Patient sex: M
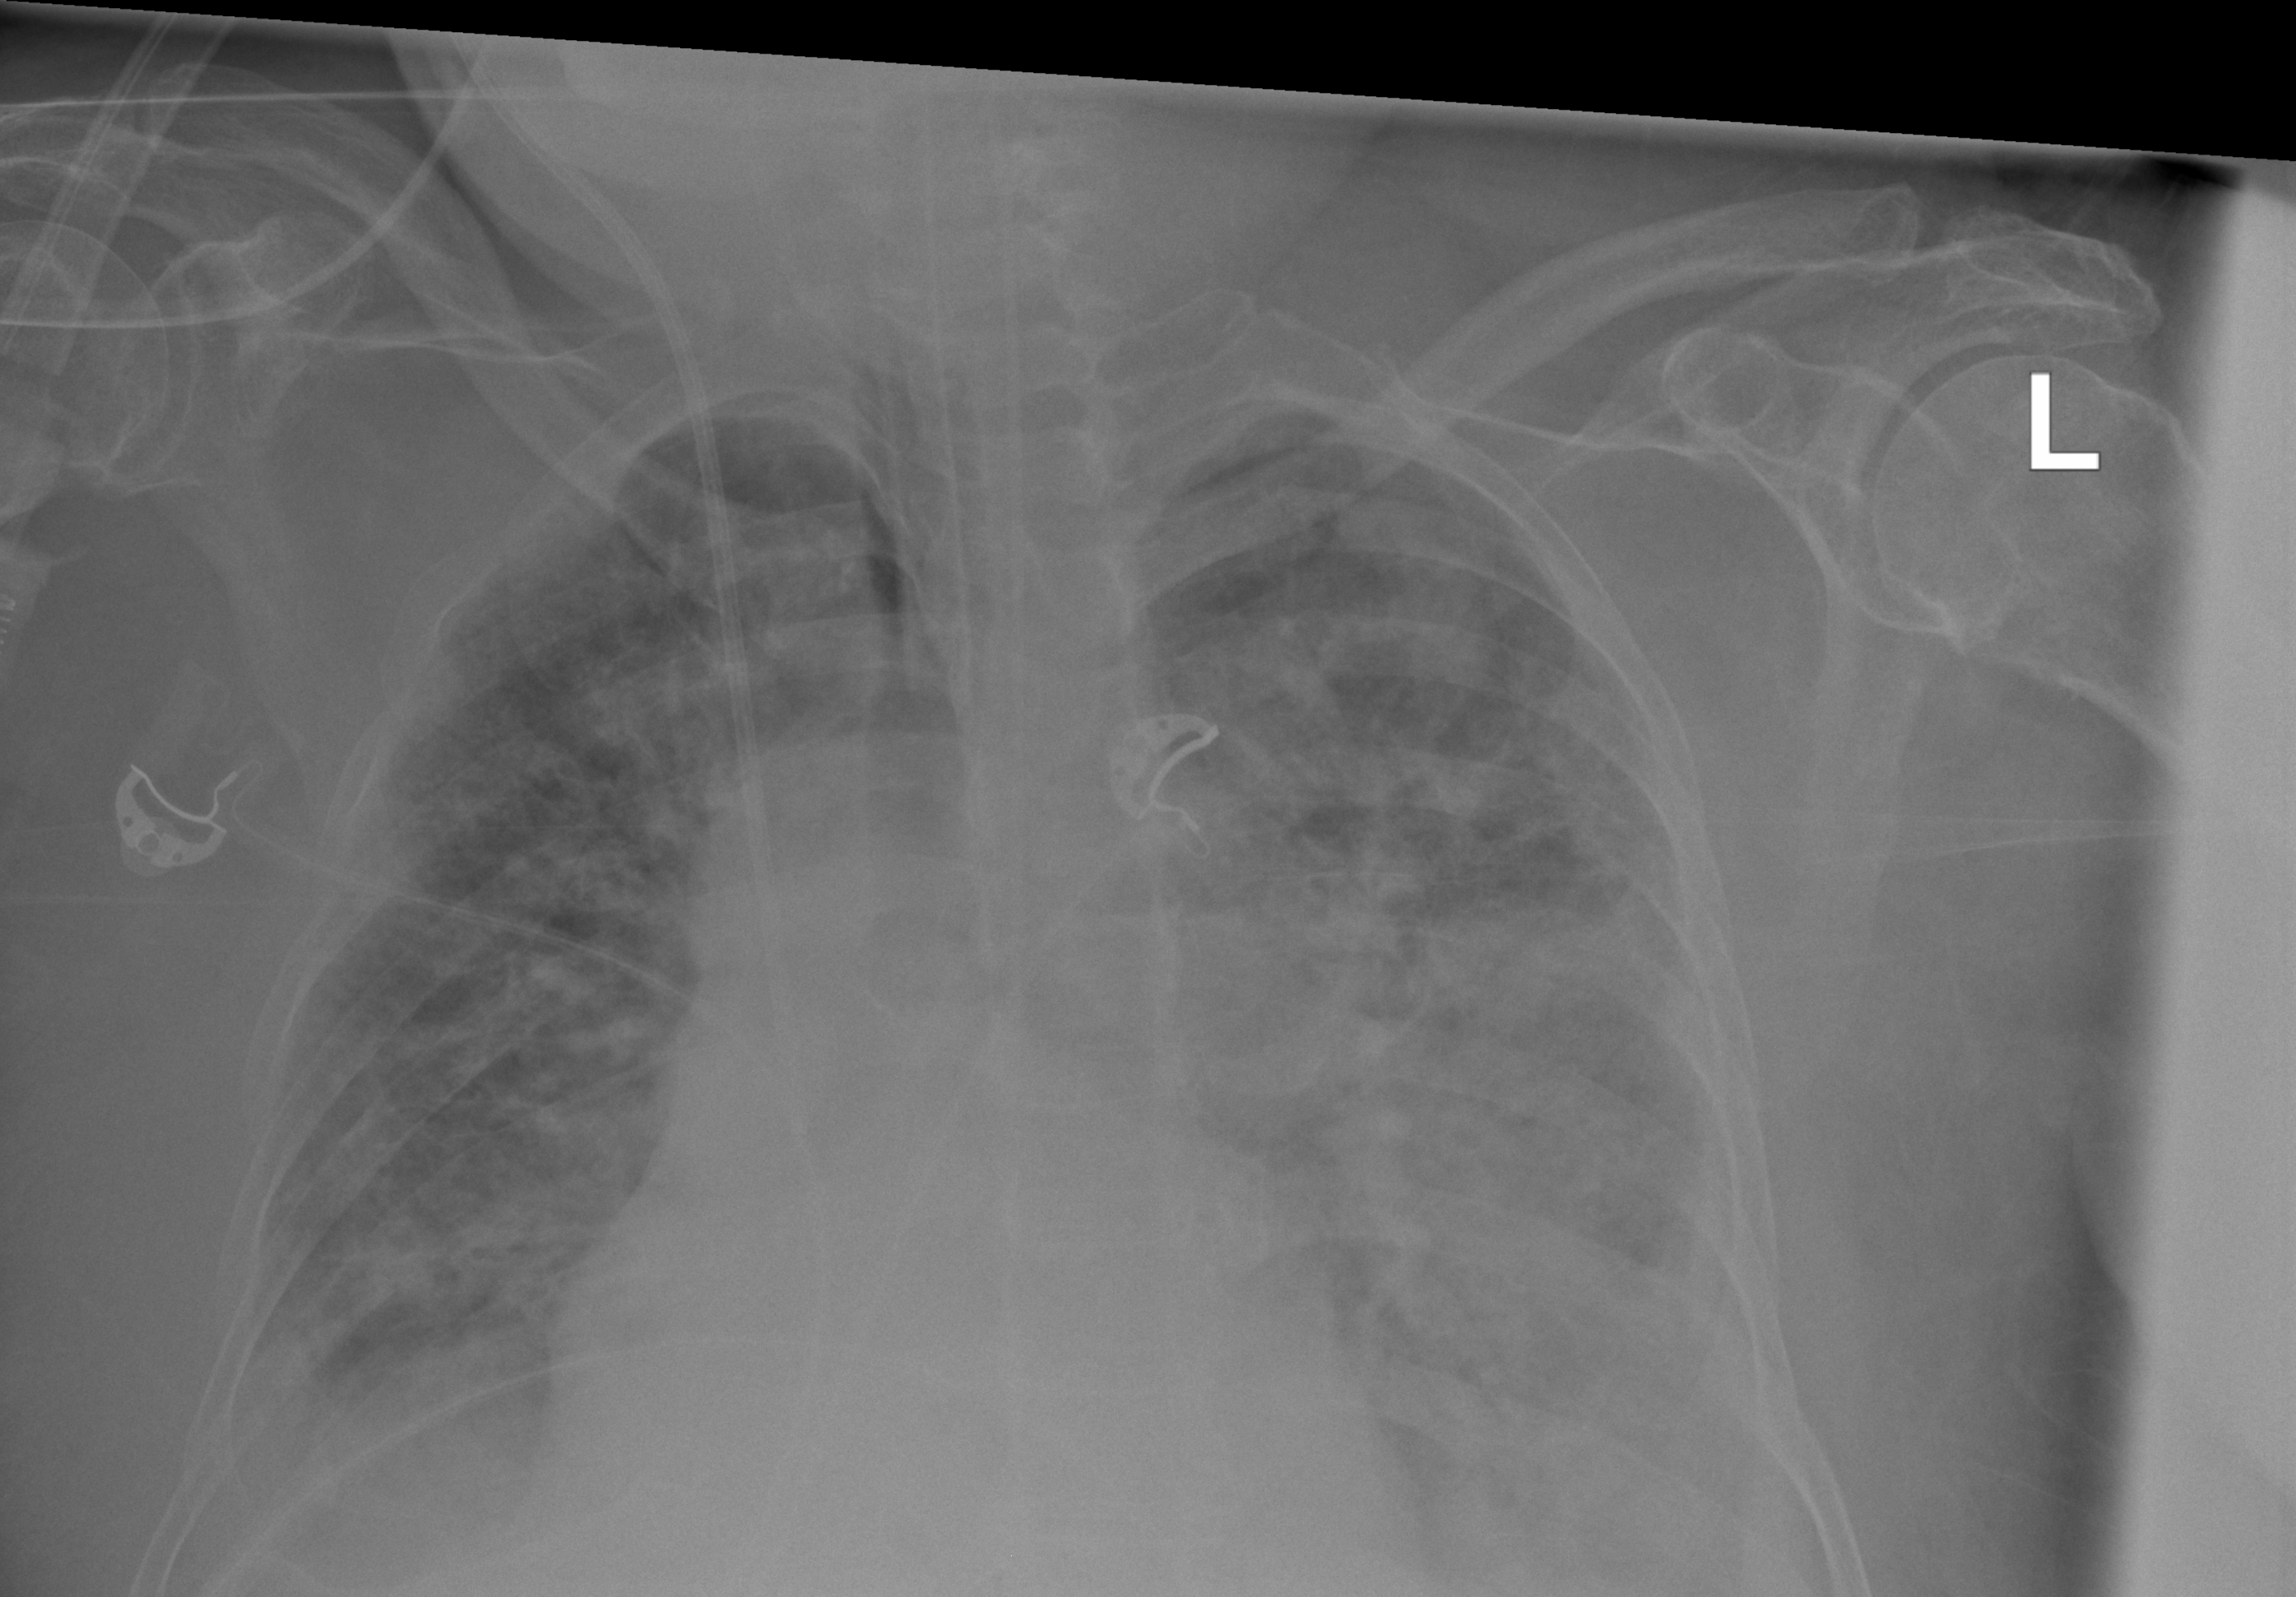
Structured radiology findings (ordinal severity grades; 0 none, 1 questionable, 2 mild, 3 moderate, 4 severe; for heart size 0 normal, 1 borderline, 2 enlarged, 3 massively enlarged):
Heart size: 1
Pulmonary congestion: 3
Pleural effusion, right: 2
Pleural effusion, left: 2
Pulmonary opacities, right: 3
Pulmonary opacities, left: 3
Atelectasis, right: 2
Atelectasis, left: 2